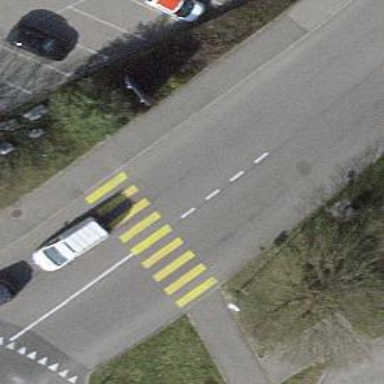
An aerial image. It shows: Marked crossing with zebra markings.